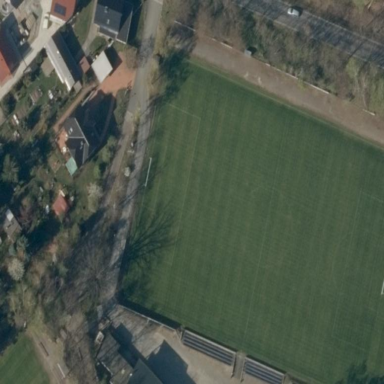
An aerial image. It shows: Soccer pitch designated for leisure and sports activities.